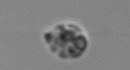
Label: Amoeba